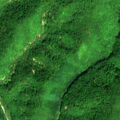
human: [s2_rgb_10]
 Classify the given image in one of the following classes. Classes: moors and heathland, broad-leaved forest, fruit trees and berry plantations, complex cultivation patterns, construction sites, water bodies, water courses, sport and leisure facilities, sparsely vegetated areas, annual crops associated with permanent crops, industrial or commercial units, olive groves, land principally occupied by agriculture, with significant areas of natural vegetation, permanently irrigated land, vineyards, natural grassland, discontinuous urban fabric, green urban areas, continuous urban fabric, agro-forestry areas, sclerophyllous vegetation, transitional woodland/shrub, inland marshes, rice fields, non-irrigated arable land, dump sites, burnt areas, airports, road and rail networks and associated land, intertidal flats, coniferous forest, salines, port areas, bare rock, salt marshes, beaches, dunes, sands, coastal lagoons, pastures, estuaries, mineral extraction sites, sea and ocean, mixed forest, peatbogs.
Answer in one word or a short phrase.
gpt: broad-leaved forest